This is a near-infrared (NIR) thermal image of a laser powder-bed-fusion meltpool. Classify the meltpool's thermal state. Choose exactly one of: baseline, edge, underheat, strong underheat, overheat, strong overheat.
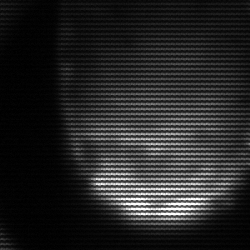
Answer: edge